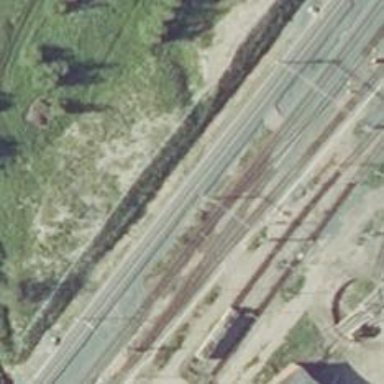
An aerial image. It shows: Continuous rail railway with electrified contact line.